Interaction volume radius: 5 \u00c5
Interaction volume height: 20 \u00c5
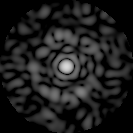
Disorder parameter: 0.8607